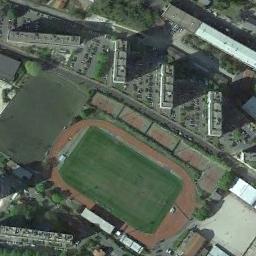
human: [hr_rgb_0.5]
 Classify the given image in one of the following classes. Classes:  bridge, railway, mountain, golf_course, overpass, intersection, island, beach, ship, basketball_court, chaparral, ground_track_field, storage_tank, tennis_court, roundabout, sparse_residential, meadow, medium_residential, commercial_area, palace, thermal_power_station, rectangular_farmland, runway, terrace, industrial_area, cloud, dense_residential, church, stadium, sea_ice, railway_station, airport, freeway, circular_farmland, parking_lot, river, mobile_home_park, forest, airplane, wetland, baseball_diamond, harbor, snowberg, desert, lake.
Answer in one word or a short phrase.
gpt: ground_track_field